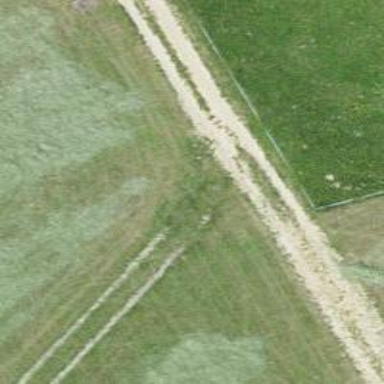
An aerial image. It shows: Track with grade2 tracktype.